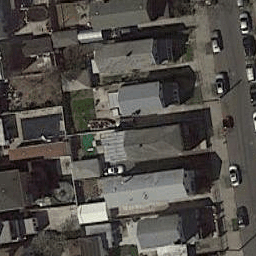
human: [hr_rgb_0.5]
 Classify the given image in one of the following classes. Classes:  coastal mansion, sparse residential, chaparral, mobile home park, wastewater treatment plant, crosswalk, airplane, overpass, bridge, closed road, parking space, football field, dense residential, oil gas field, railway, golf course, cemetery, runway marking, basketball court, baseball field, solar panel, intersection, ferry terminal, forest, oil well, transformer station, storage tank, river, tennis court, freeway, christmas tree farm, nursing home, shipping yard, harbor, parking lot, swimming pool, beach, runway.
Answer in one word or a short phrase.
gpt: dense residential